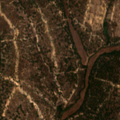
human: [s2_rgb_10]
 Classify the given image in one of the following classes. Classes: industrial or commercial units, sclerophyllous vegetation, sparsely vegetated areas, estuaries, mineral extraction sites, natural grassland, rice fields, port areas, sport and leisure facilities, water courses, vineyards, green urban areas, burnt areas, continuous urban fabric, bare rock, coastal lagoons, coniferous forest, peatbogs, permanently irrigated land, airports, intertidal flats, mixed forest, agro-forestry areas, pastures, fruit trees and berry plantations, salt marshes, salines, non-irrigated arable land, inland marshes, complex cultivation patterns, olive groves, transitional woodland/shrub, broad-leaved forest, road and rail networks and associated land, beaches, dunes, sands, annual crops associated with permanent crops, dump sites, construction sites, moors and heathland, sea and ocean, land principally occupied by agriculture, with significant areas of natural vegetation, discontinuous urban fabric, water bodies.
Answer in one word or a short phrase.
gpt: mixed forest